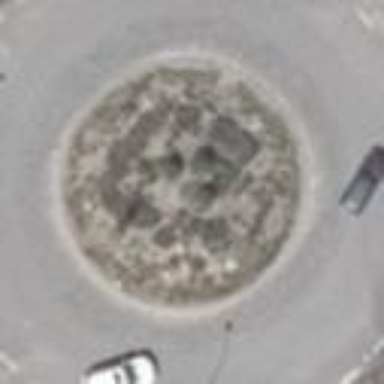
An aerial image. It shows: Secondary road with asphalt surface leading to roundabout.